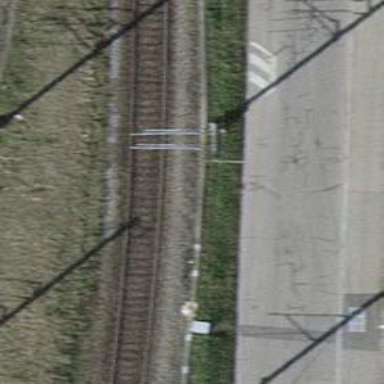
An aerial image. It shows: Single-track railway with electrified contact lines.